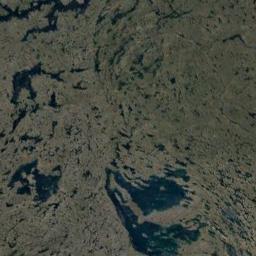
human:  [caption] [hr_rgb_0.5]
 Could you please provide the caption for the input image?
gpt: The wetland consists of dry and green plants and water .

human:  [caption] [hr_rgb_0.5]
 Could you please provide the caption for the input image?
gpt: Many waters of different sizes are surrounded by wetlands .

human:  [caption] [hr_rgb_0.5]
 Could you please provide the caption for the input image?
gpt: The river surface in a wetland is covered with large green and brown mixed dense vegetation .

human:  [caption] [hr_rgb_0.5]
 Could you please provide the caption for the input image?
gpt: About ten percent of this wetland is water .

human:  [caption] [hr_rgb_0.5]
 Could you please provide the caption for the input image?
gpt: There are some water areas on the wetland .